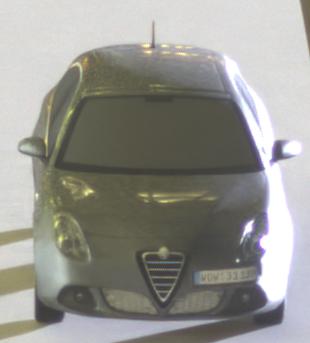
Make: Alfa Romeo
Model: Giulietta 1.4 TB 16V
Detailed model: Giulietta (940)
Model produced from: 2010/05
Model produced until: 2013/03
Doors: 5
Color: gray
Road condition: dry road
Daytime: night
Contrast: high contrast